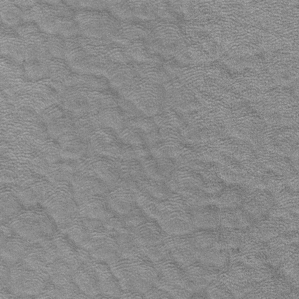
Label: frost